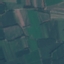
Land use / land cover: AnnualCrop